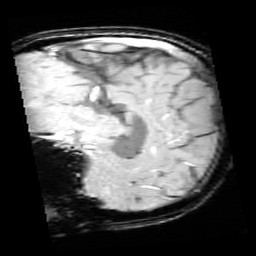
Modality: SWI
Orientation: sagittal
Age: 11
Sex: male
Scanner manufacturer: siemens
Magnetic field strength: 3 T
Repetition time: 0.027 s
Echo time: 0.02 s